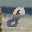
Label: 8